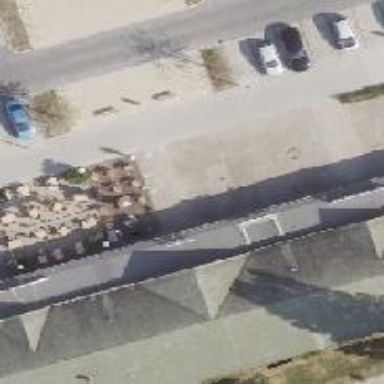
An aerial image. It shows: Building that is ice cream shop.